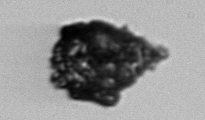
Label: Tintinnopsis